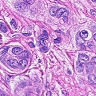
Metastatic tissue present: yes